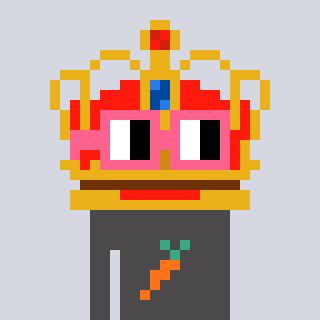
a pixel art character with square pink glasses, a crown-shaped head and a grayscale-colored body on a cool background